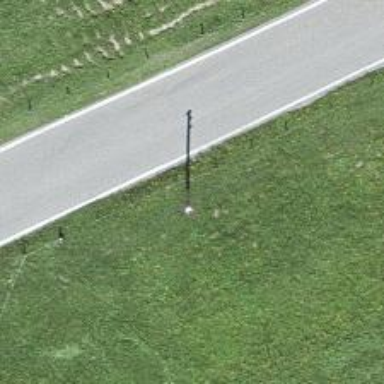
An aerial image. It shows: Power pole.